Field crop: maize
Growth stage: 2
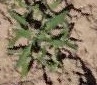
Species: atriplex